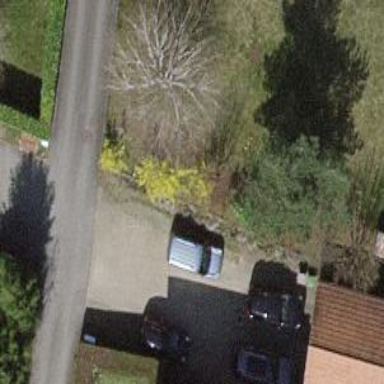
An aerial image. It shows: Deciduous broadleaved tree in garden.